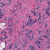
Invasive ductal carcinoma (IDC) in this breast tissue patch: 0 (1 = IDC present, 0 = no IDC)